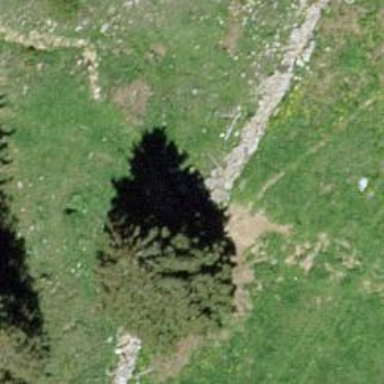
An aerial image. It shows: Dry stone wall barrier.